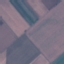
Label: AnnualCrop